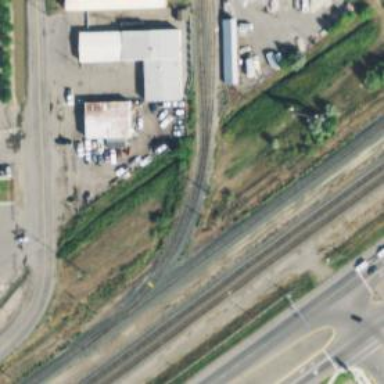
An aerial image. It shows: Railway siding with rails.